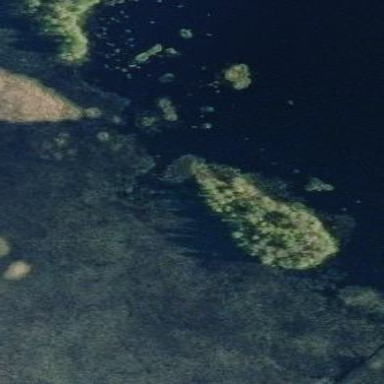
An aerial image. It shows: Islet.